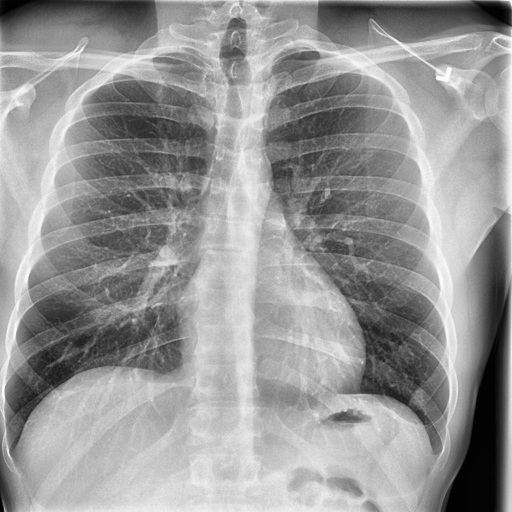
Finding: NORMAL